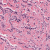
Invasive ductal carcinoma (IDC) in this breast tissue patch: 1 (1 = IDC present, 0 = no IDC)